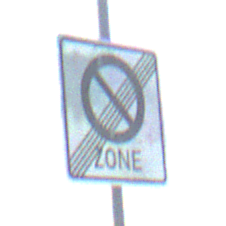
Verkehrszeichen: EndeEingeschraenktesHalteverbotZone
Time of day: SunriseSunset
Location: Outdoor (Nature)
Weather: PartlyCloudy
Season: NotSpecified
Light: Natural